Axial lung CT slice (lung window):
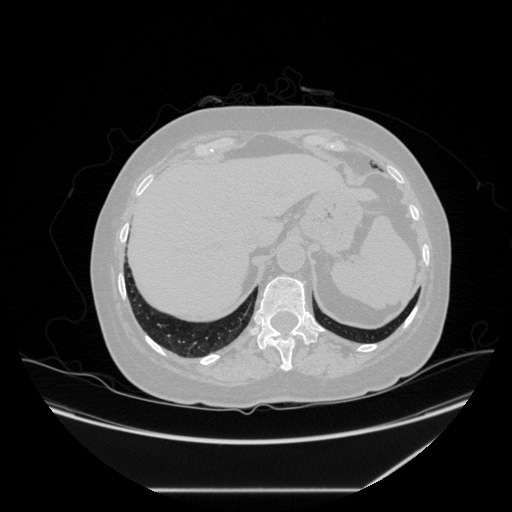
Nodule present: no